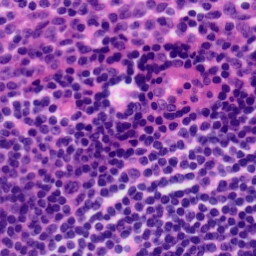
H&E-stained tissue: Tonsil